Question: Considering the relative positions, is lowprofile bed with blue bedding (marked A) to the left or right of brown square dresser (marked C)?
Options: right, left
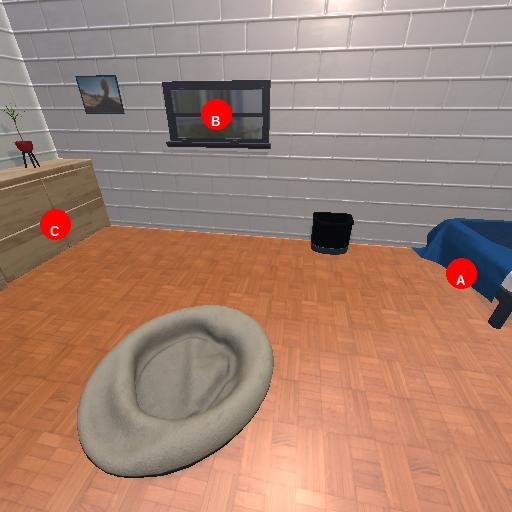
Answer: right